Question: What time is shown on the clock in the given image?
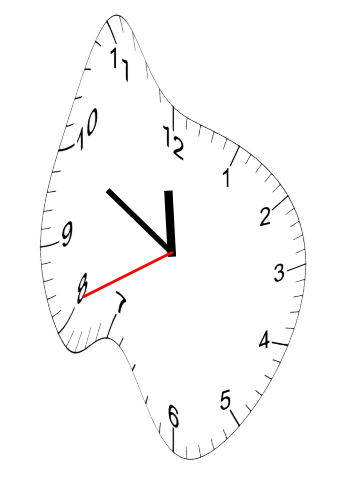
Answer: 11:49:41